Field crop: maize
Growth stage: 2
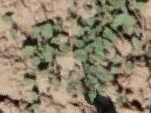
Species: convolvulus